高三 · 计数
为了对变量 $x$ 与 $y_{\text {的线性相关性进行检验, 由样本点 }}\left(x_{1}, y_{1}\right) 、\left(x_{2}, y_{2}\right) 、 \ldots,\left(x_{10}, y_{10}\right)_{\text {求得两 }}$个变量的样本相关系数为 $r$, 那么下面说法中错误的有（ ）
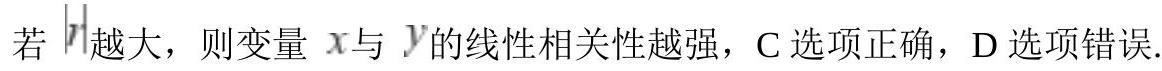
A. 若所有样本点都在直线 $y=-2 x+1$ 上, 则 $r=1$

B. 若所有样本点都在直线 $y=-2 x+1$ 上, 则 $r=-2$

C. 若 $|r|$ 越大, 则变量 $x$ 与 $y$ 的线性相关性越强

D. 若 $\mid 7$ 越小, 则变量 $x$ 与 $y$ 的线性相关性越强
答案: ABD
解析: 若所有样本点都在直线 $y=-2 x+1$ 上, 且直线斜率为负数,则 $r=-1, \mathrm{~A} 、 \mathrm{~B}$ 选项均错误;故答案为: ABD.